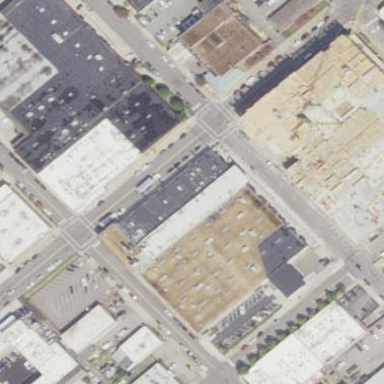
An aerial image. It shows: Industrial building.